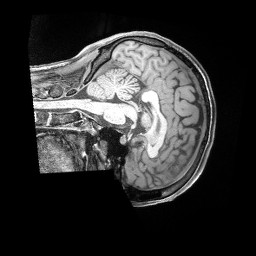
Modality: T1w
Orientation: sagittal
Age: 38
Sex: female
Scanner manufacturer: siemens
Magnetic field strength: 3 T
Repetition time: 2 s
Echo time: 0.00211 s